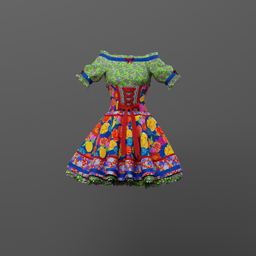
Label: people